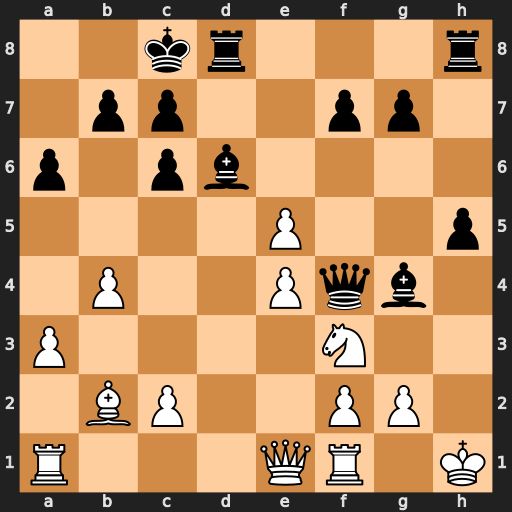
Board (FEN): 2kr3r/1pp2pp1/p1pb4/4P2p/1P2Pqb1/P4N2/1BP2PP1/R3QR1K
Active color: w
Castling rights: -
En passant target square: -
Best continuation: Bc1 Qxf3 gxf3